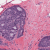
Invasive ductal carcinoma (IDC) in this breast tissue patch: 0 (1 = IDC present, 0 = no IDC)